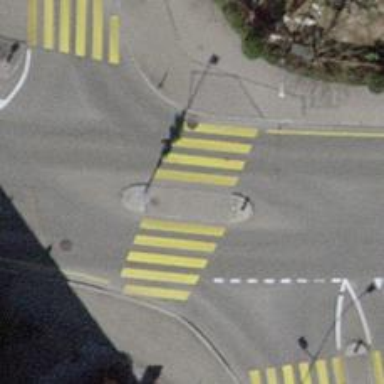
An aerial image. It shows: Uncontrolled crossing with central island on the road.